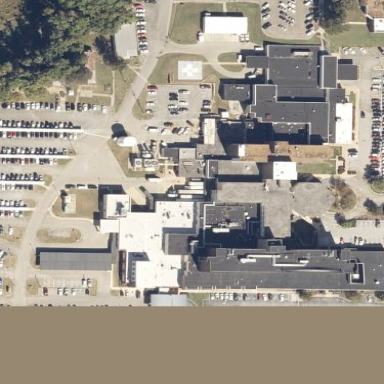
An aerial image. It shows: Hospital.